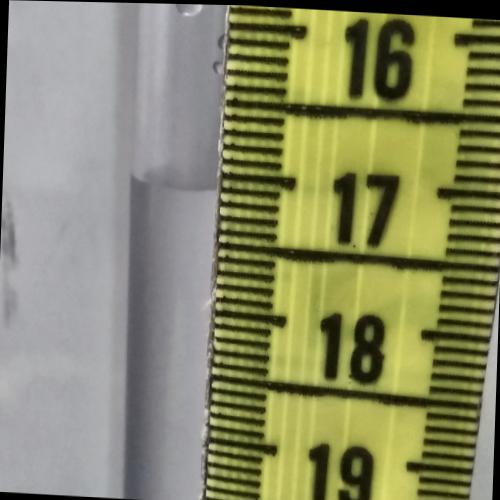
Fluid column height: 17.1 cm